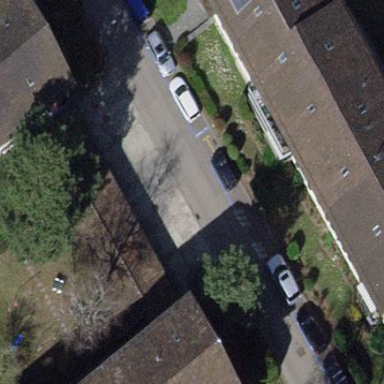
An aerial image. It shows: Group of garages.